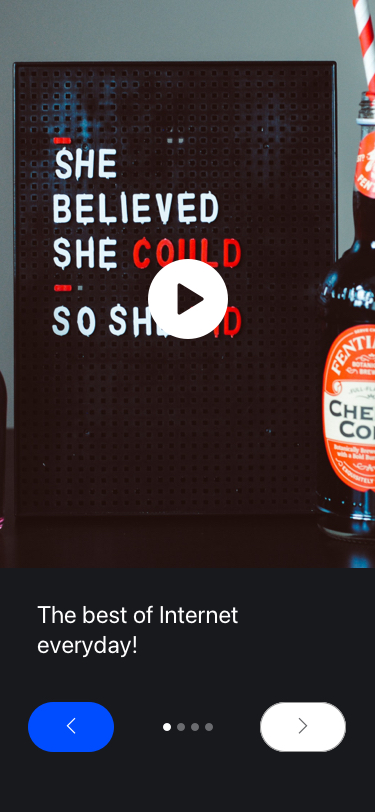
Text in this UI design:
UI Text/Heading/H4/Hightlight
The best of Internet
everyday!